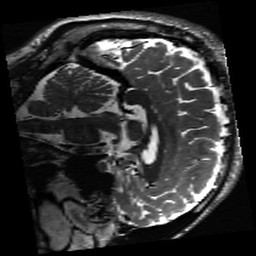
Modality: inplaneT2
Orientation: sagittal